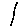
Label: triangle